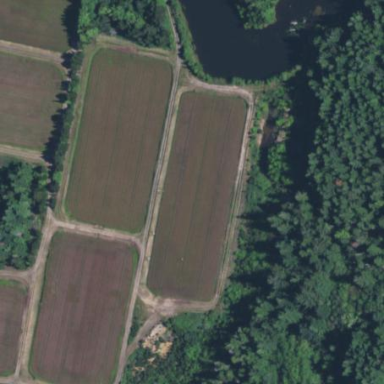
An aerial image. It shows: Farmland with cranberries as the main crop.